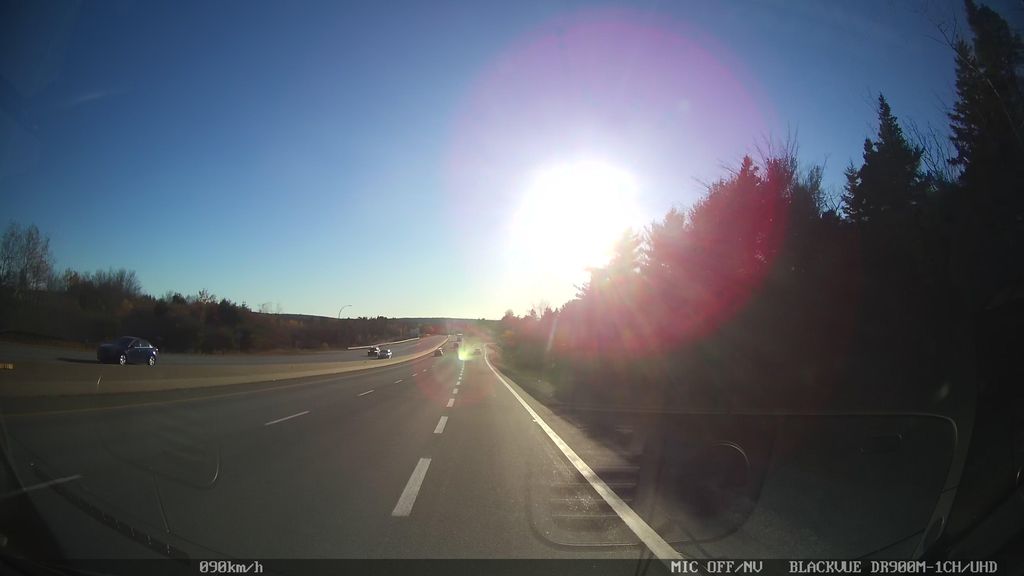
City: halifax